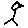
Label: bird